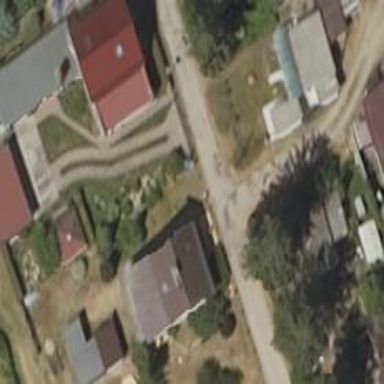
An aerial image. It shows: Residential road with ground surface.